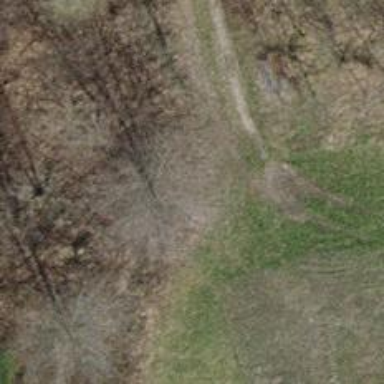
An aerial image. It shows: Grass track with grade 5 tracktype.